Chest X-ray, PA view. Patient: 55 years old, sex F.
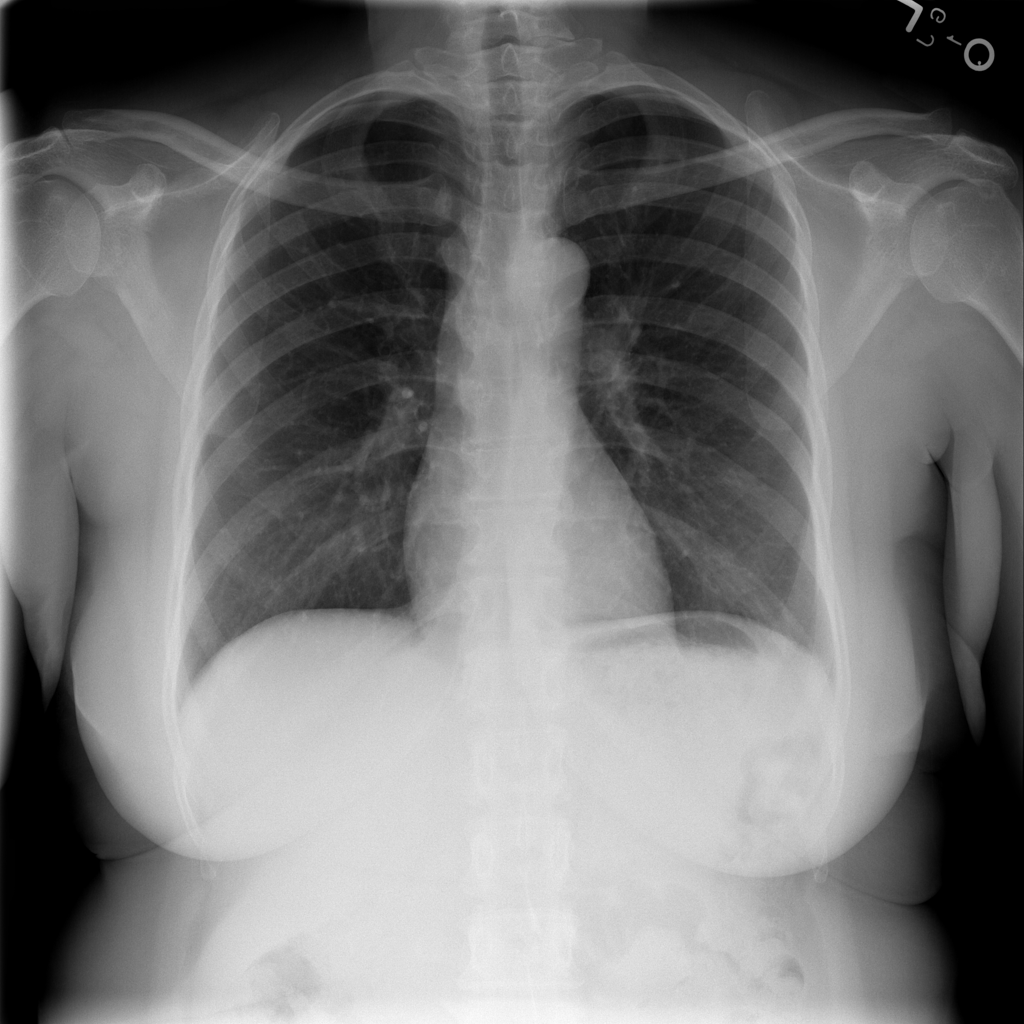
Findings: No Finding